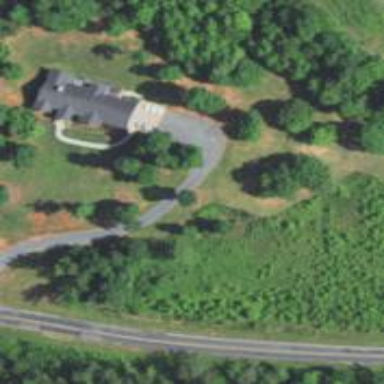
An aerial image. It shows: Driveway.